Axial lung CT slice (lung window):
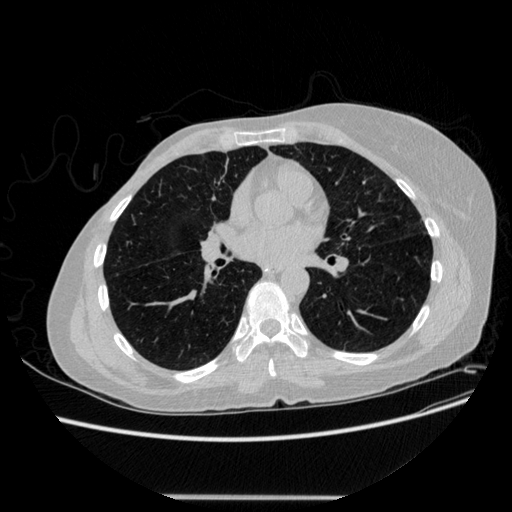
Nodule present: no